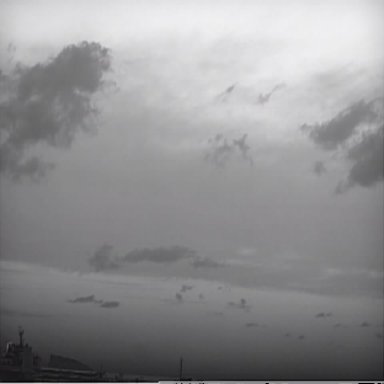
There is a liner in the infrared image.